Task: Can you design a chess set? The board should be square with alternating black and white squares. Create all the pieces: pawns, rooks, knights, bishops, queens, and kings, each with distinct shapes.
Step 2428:
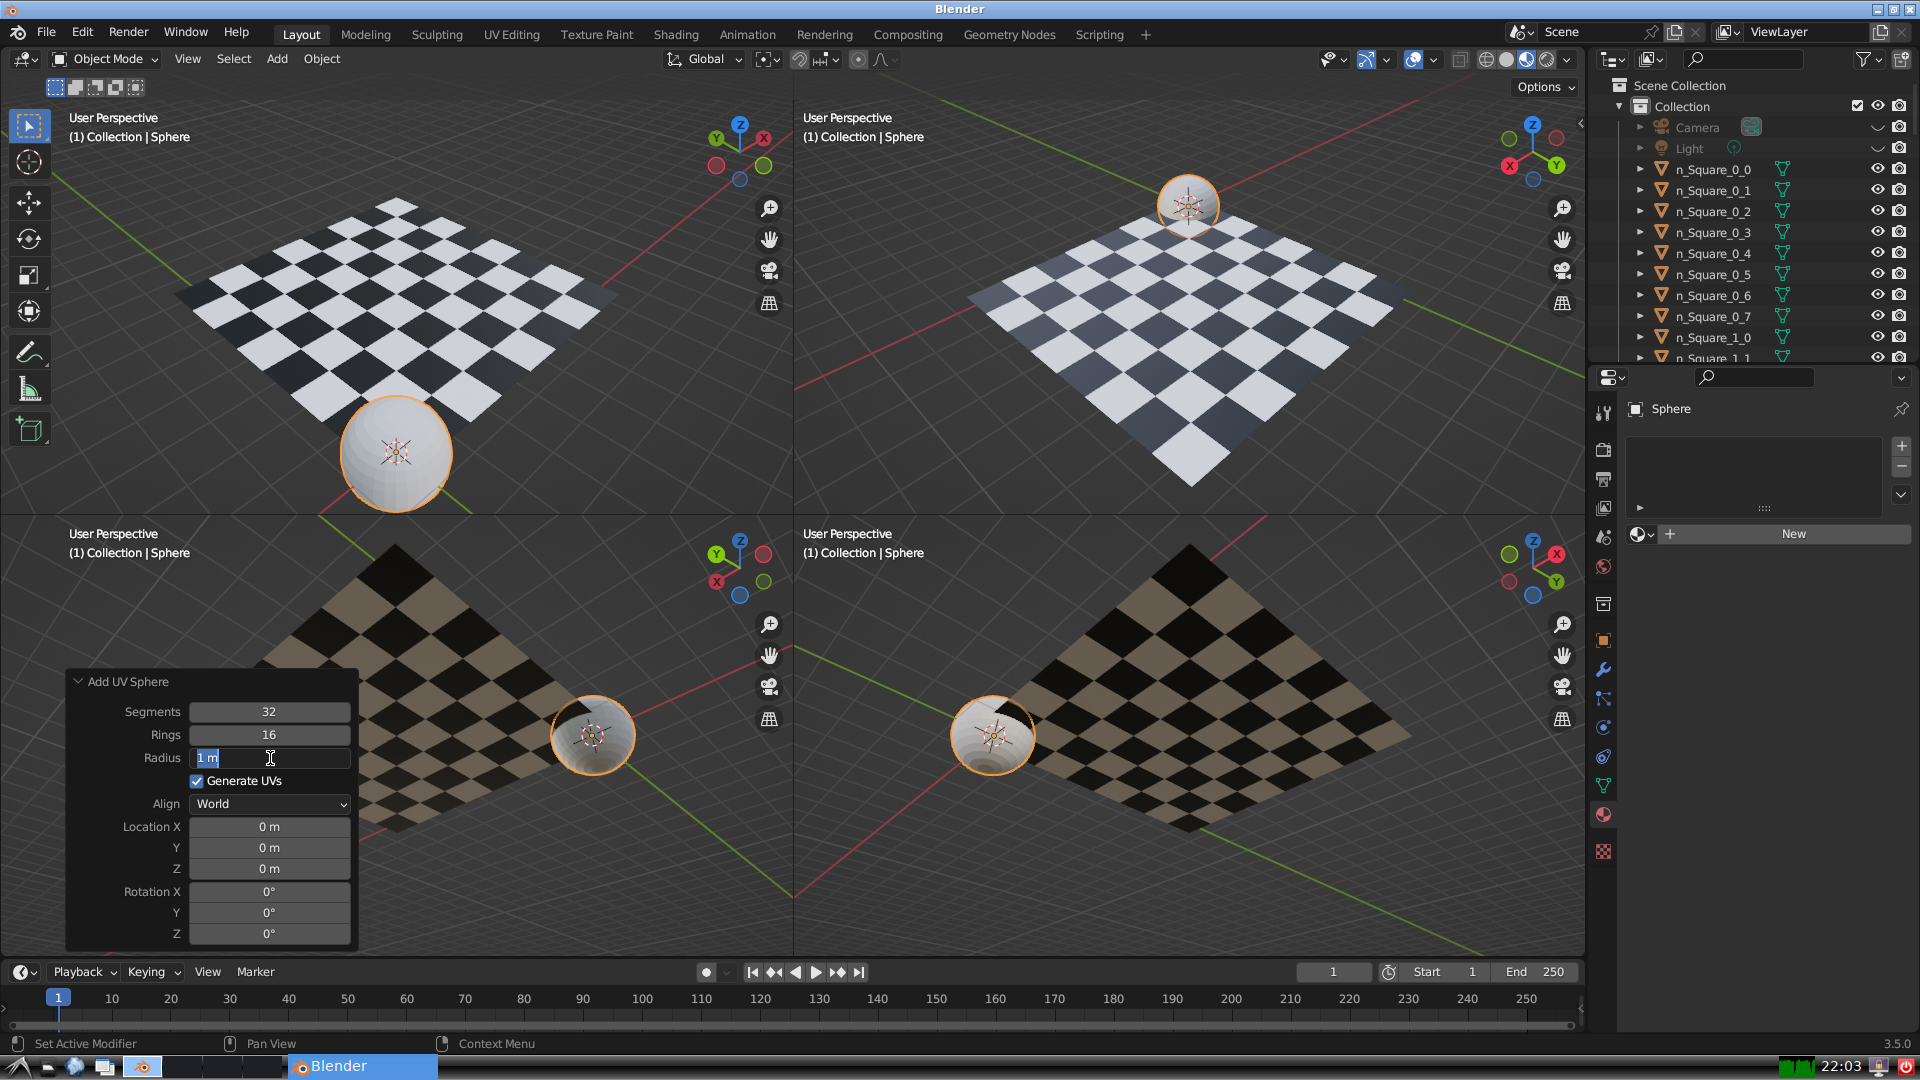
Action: input_text: 0.15